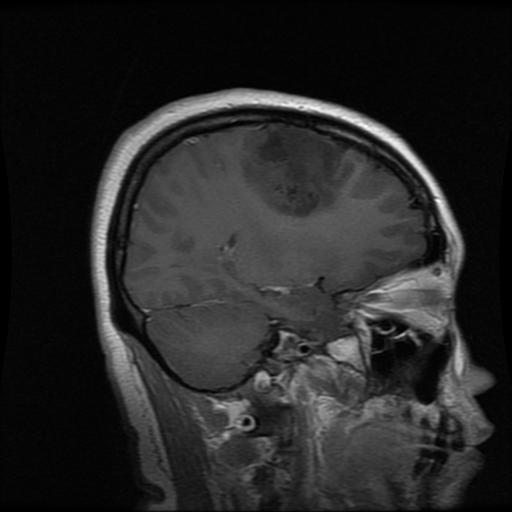
Label: glioma